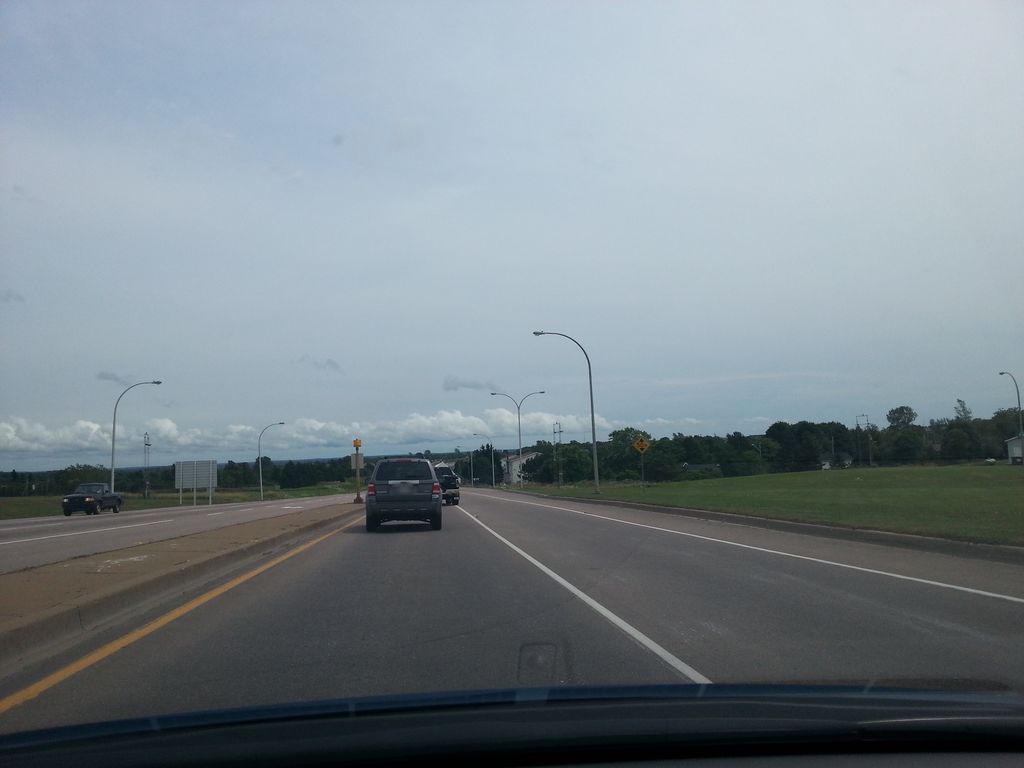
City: charlottetown